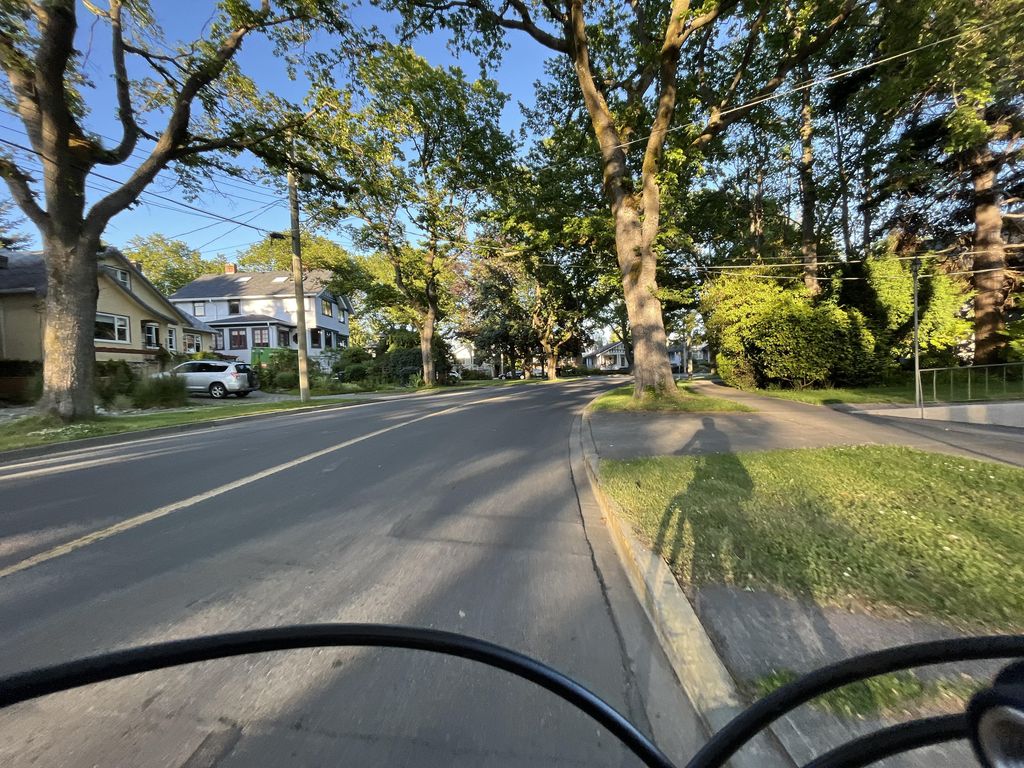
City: victoria